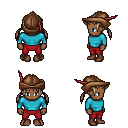
a pixel art fantasy rpg character, male body template, human, dark skin, teal long-sleeve shirt, red pants, white blonde twin-tailed hairstyle, leather cap, brown shoes, four views (front, back, left, right), 2x2 character sprite sheet, small pixel art, hard edges, no anti-aliasing